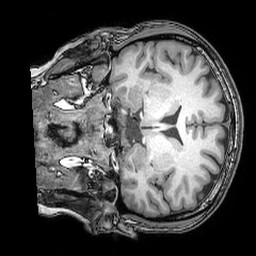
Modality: T1w
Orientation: coronal
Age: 27
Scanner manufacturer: philips
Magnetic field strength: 3 T
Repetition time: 0.007 s
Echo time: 0.003501 s